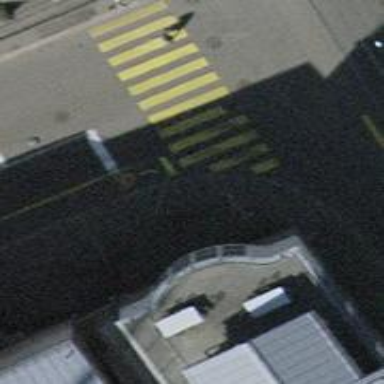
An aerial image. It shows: Footway with asphalt surface and zebra crossing.